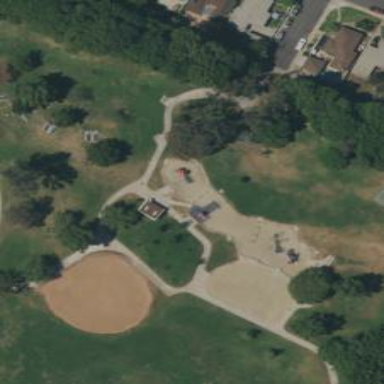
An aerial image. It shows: Playground with sand surface.